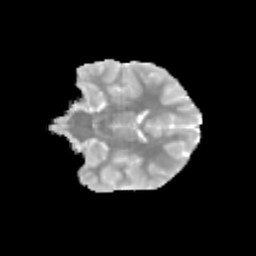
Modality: MD
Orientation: coronal
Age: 12
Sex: female
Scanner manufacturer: siemens
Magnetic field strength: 3 T
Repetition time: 3.8 s
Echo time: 0.07 s